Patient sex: M
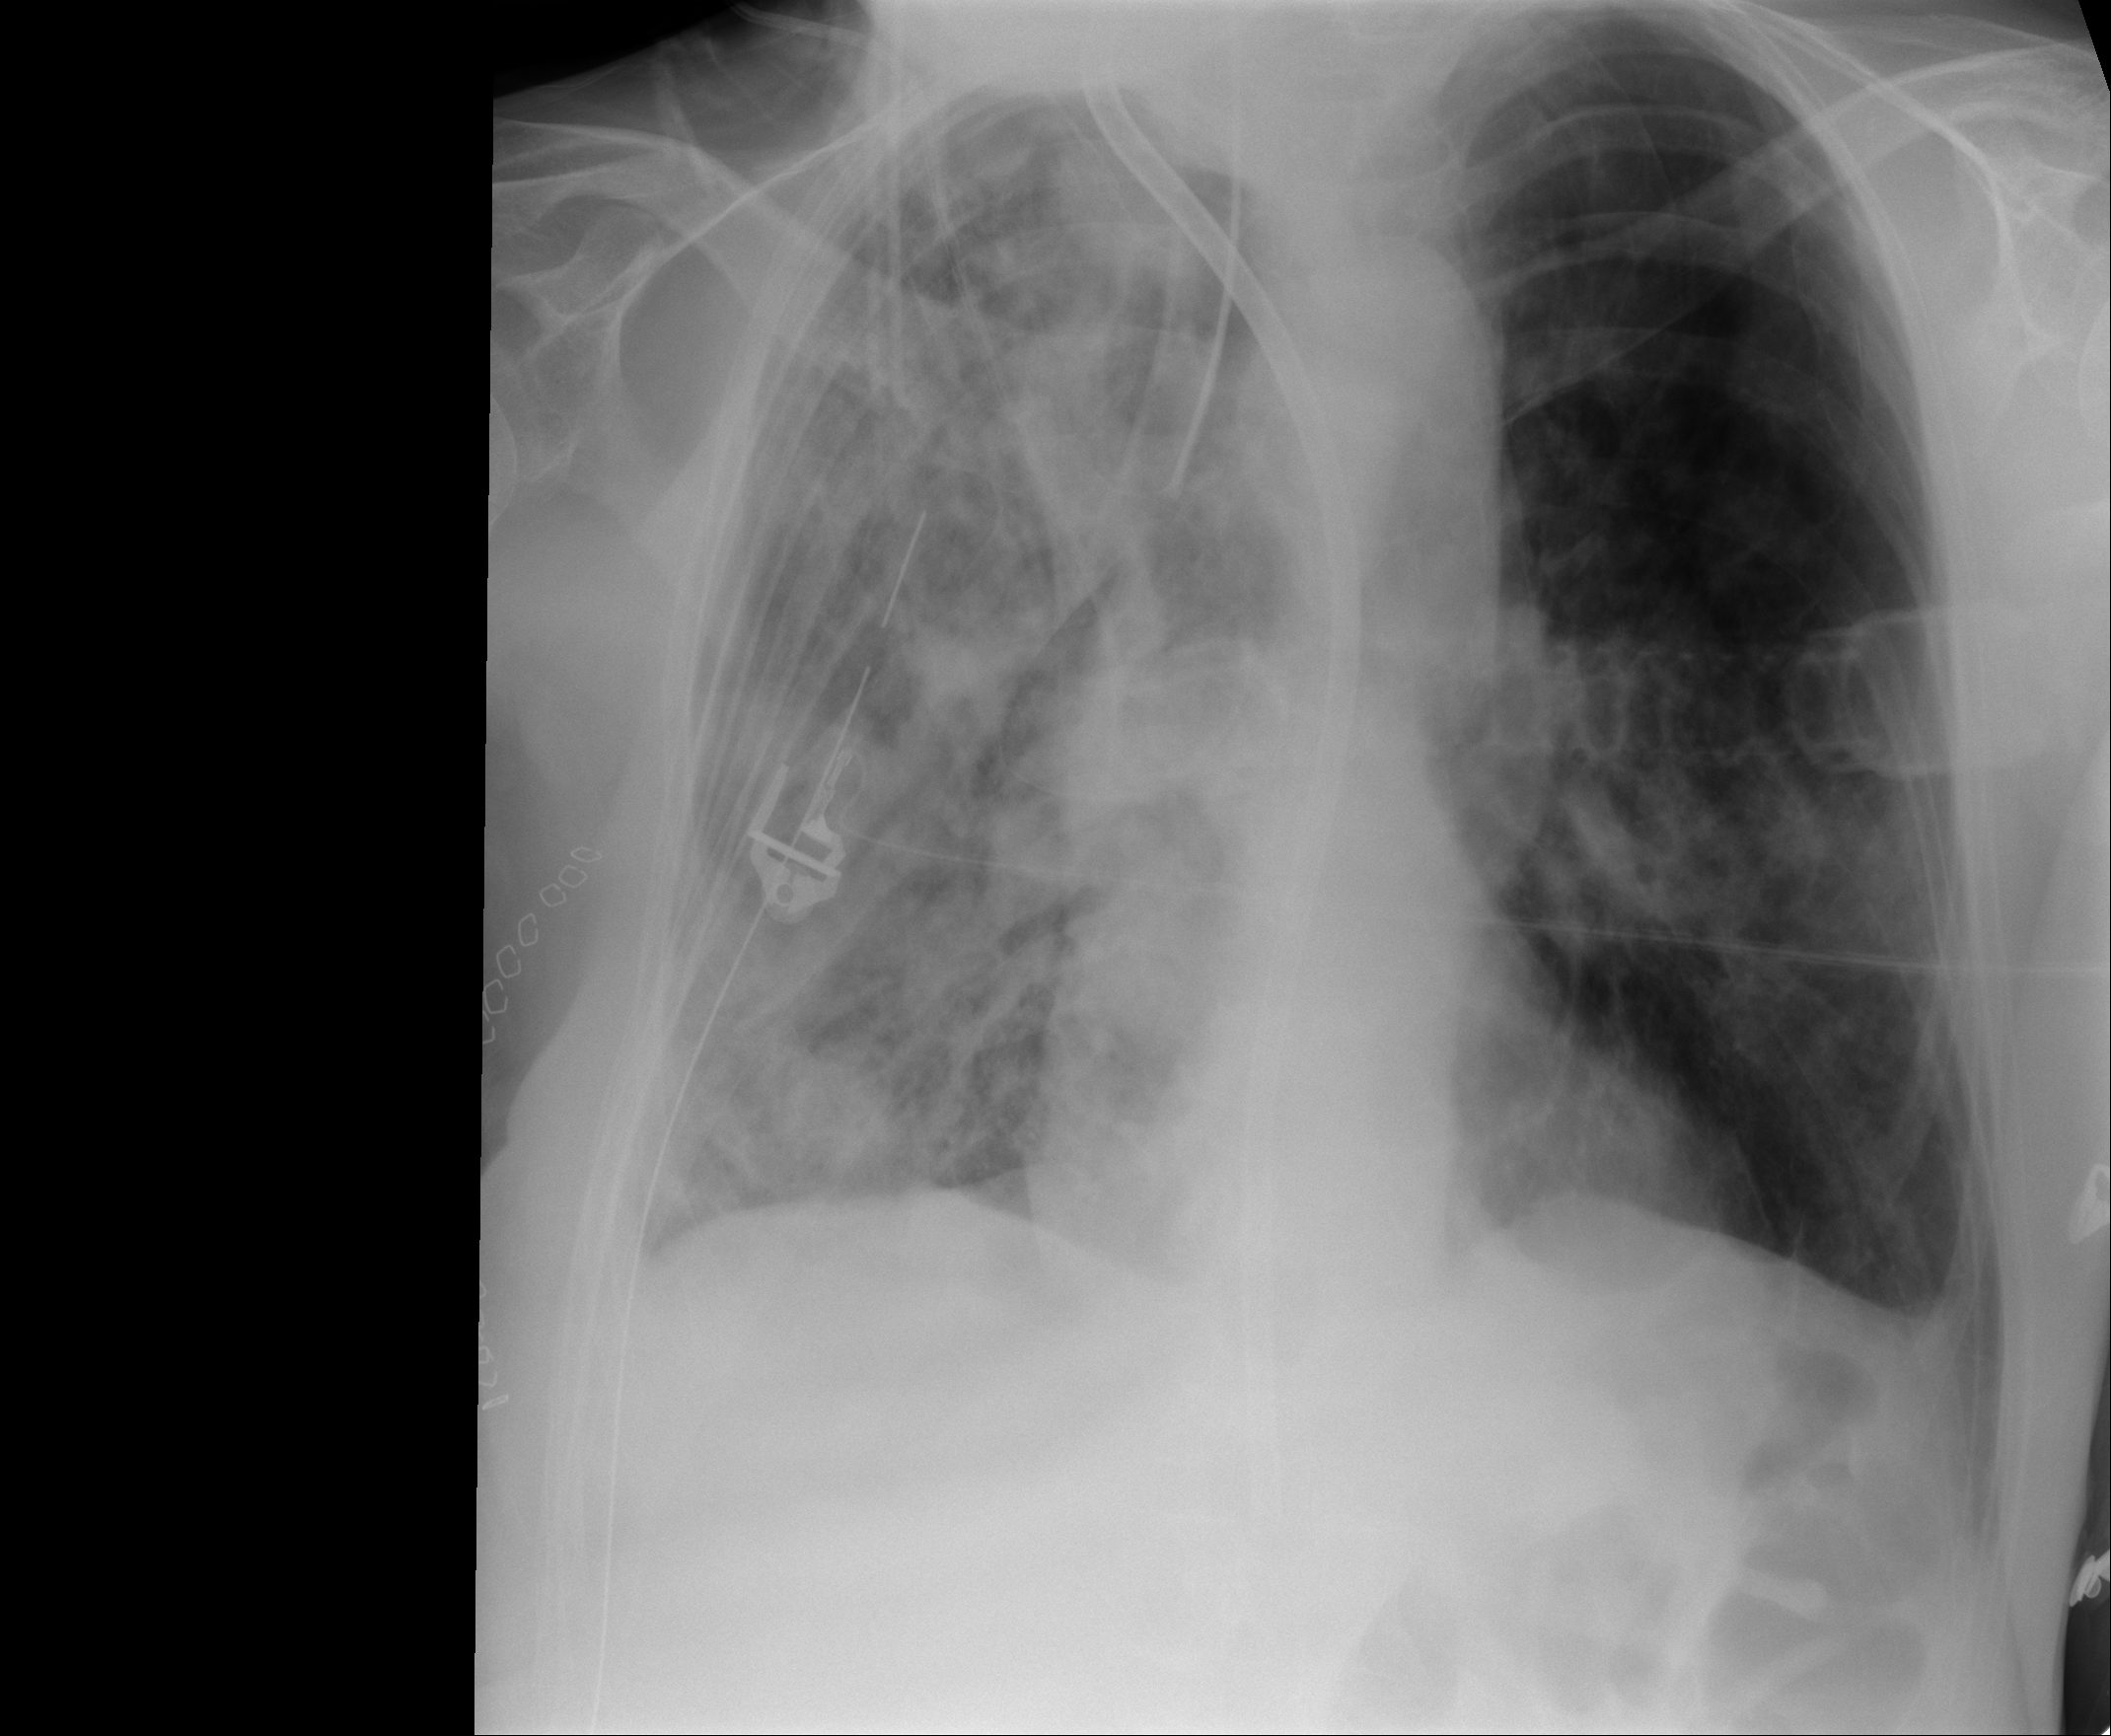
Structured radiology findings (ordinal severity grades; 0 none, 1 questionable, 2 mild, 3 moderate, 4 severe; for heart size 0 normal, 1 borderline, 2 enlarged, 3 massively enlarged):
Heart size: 1
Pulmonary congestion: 2
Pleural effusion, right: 1
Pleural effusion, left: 1
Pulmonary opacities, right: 3
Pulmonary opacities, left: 1
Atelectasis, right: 3
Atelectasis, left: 2